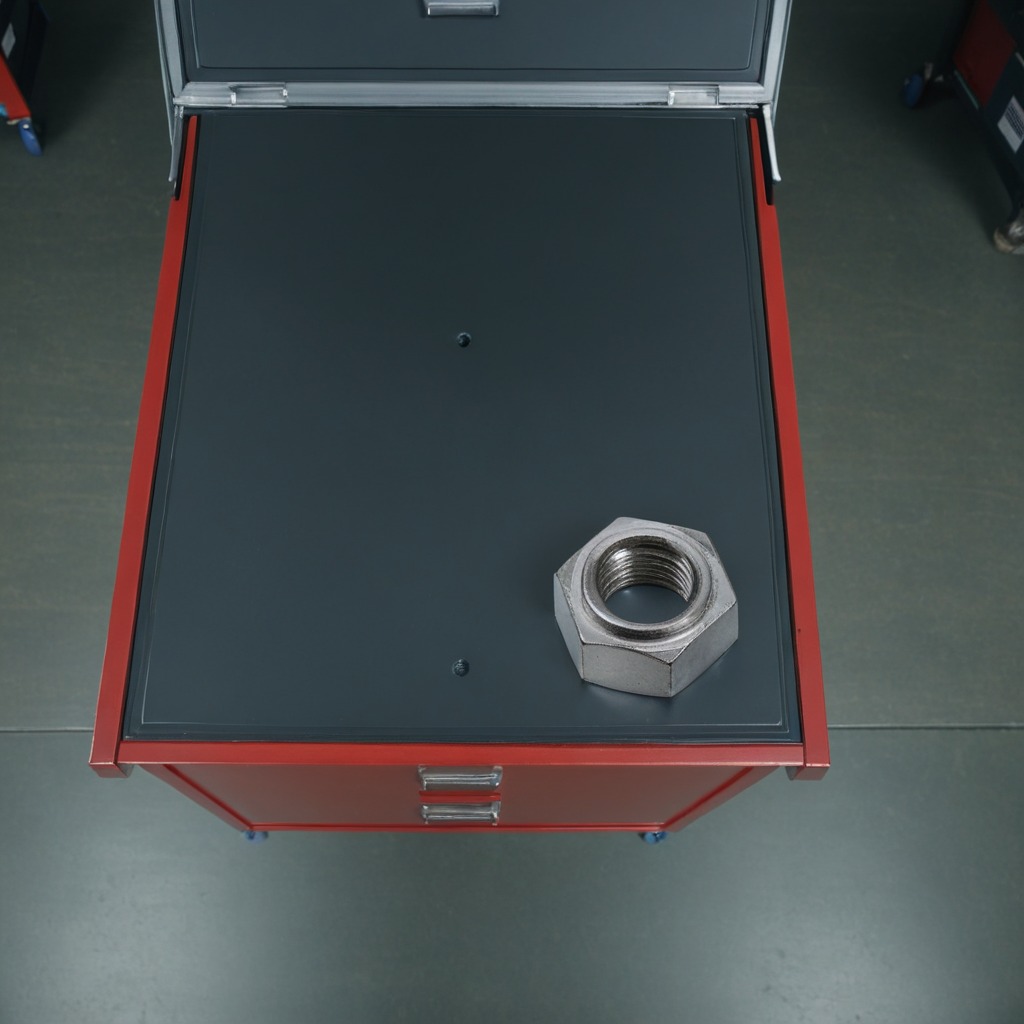
A metal nut is lying on the toolbox surface in an airplane hangar workshop 8K.